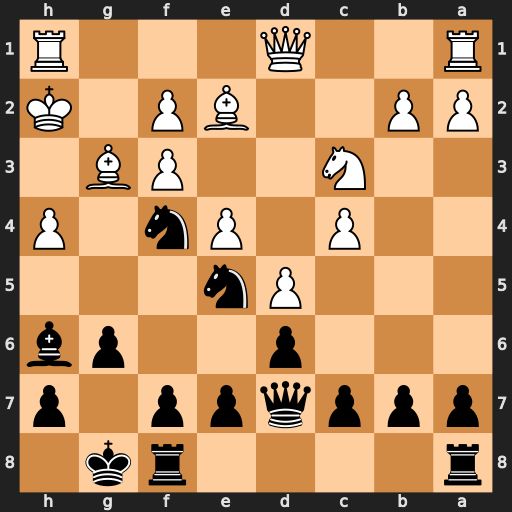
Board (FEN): r4rk1/pppqpp1p/3p2pb/3Pn3/2P1Pn1P/2N2PB1/PP2BP1K/R2Q3R
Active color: b
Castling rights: -
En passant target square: -
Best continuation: Qh3+ Kg1 Qg2#